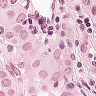
Metastatic tissue present: yes